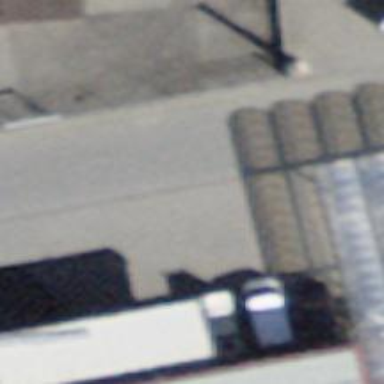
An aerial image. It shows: Fuel station.